Interaction volume radius: 10 \u00c5
Interaction volume height: 10 \u00c5
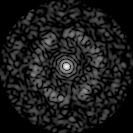
Disorder parameter: 0.7978